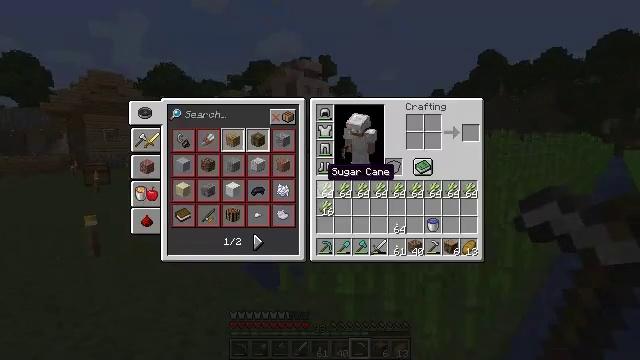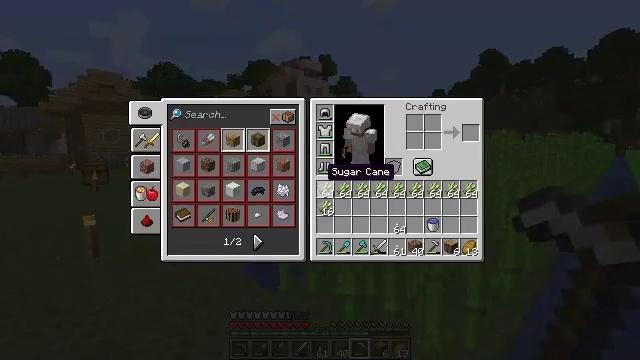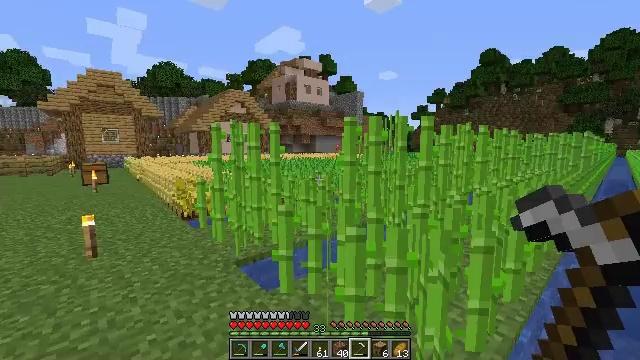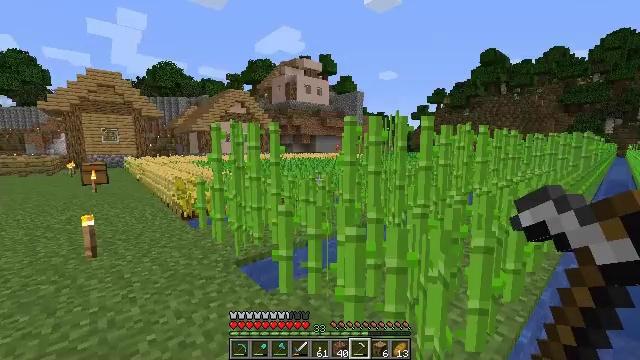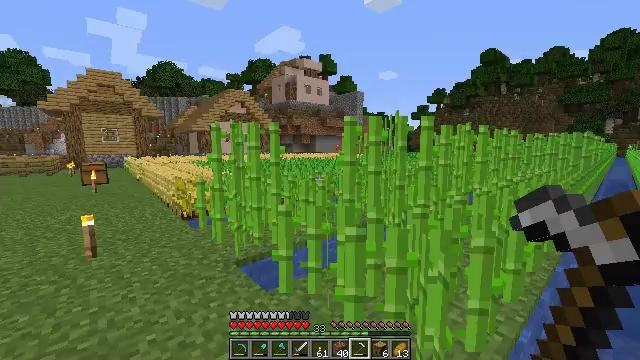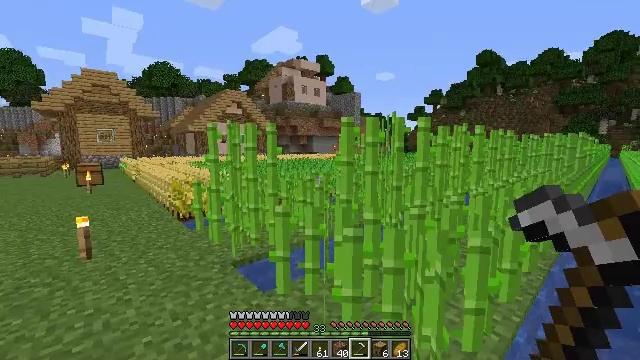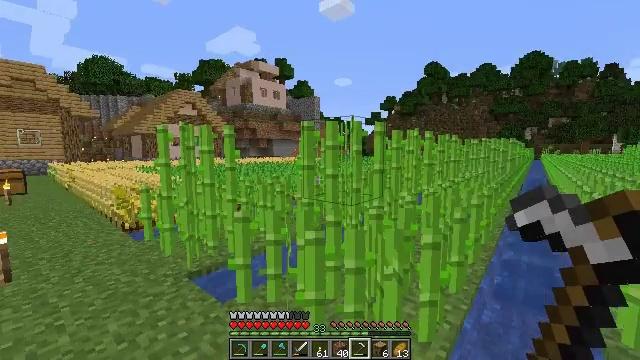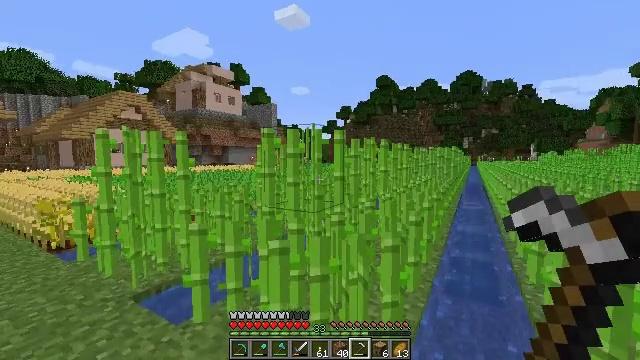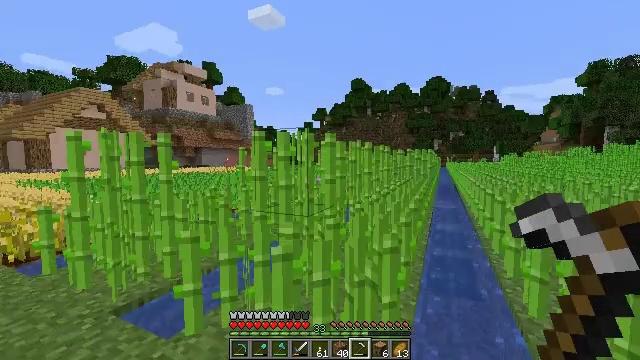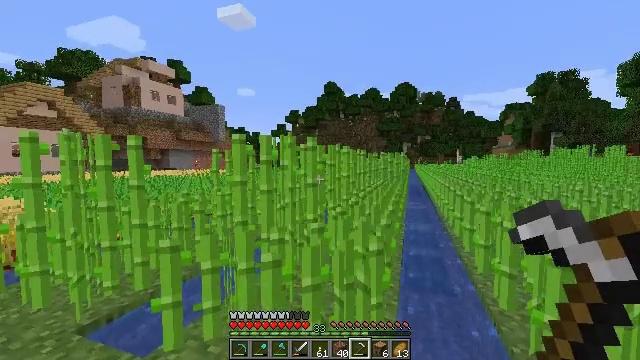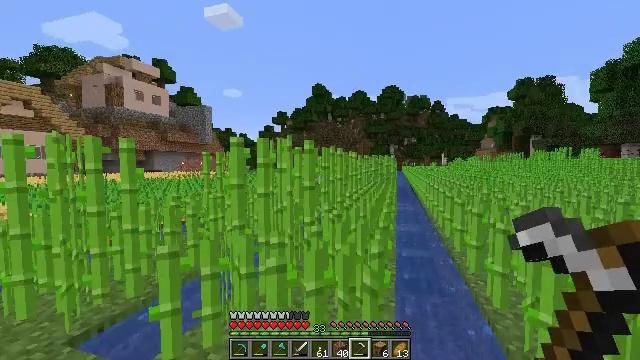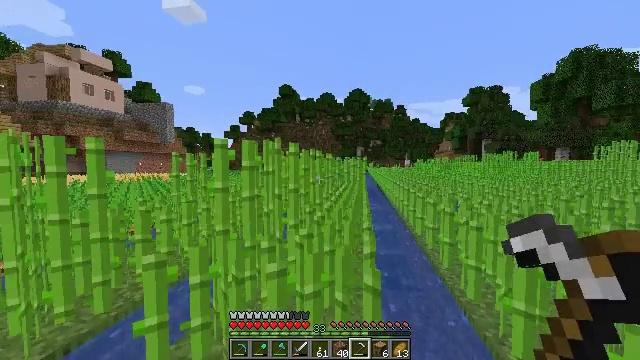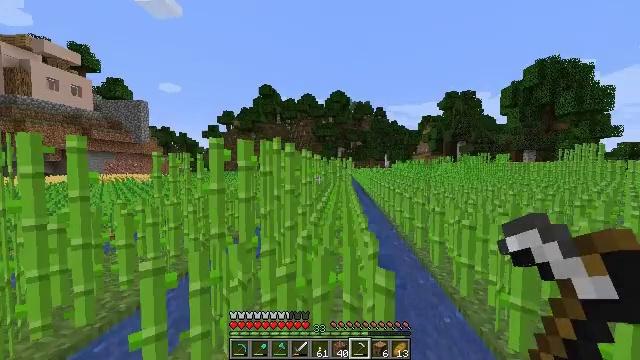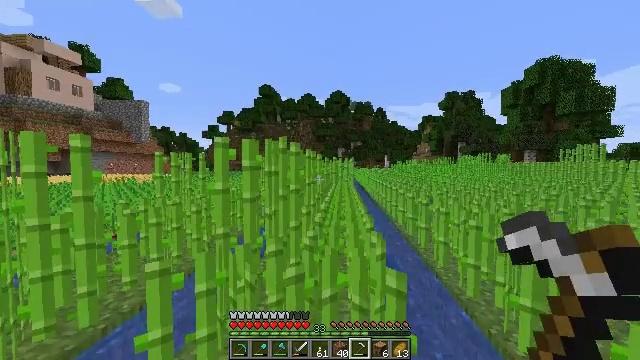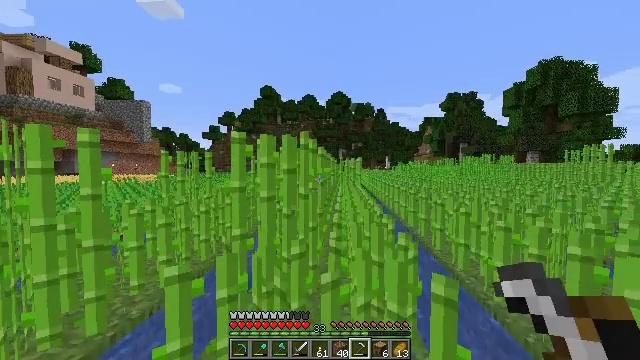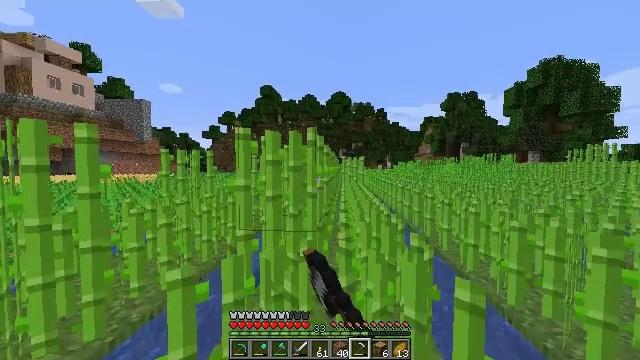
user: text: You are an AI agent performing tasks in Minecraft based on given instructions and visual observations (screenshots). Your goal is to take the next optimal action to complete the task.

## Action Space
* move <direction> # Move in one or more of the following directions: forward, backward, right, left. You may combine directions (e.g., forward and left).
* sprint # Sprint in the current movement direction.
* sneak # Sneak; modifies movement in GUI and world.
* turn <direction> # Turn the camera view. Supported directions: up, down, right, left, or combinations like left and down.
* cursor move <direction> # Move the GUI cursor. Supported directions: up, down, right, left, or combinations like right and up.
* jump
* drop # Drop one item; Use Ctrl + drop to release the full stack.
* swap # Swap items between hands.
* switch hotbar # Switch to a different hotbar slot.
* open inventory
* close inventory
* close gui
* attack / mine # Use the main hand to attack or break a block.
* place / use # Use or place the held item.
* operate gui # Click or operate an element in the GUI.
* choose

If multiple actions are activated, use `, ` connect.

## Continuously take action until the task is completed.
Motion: motion action
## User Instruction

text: Mine the sugar cane near rivers.
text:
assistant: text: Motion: no_op
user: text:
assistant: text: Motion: no_op
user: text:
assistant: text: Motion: no_op
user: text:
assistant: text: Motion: no_op
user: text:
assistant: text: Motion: no_op
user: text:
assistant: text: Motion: turn right
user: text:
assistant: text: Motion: move left, turn right and up
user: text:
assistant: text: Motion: move left, turn right
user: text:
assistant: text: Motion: move left, turn right
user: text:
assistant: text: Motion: move left, turn right
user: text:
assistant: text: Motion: move left, turn right
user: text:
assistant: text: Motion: move forward and move left, turn right
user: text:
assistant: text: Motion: move forward and move left
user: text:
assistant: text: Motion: move forward and move left, attack / mine
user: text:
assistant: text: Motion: move forward, attack / mine
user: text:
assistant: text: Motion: move forward, attack / mine
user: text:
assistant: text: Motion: move forward, attack / mine
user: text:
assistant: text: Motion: move forward, attack / mine
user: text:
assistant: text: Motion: move forward, attack / mine
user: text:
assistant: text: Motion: move forward, attack / mine
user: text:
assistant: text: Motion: move forward, attack / mine
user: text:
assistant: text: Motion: move forward, attack / mine
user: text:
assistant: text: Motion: move forward, attack / mine
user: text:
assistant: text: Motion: move forward, attack / mine
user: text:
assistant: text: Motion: move forward, attack / mine
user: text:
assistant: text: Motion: move forward, attack / mine
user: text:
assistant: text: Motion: move forward, attack / mine
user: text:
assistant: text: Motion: move forward, sprint, attack / mine
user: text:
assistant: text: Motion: move forward, sprint, attack / mine
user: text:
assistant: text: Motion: move forward, sprint, attack / mine